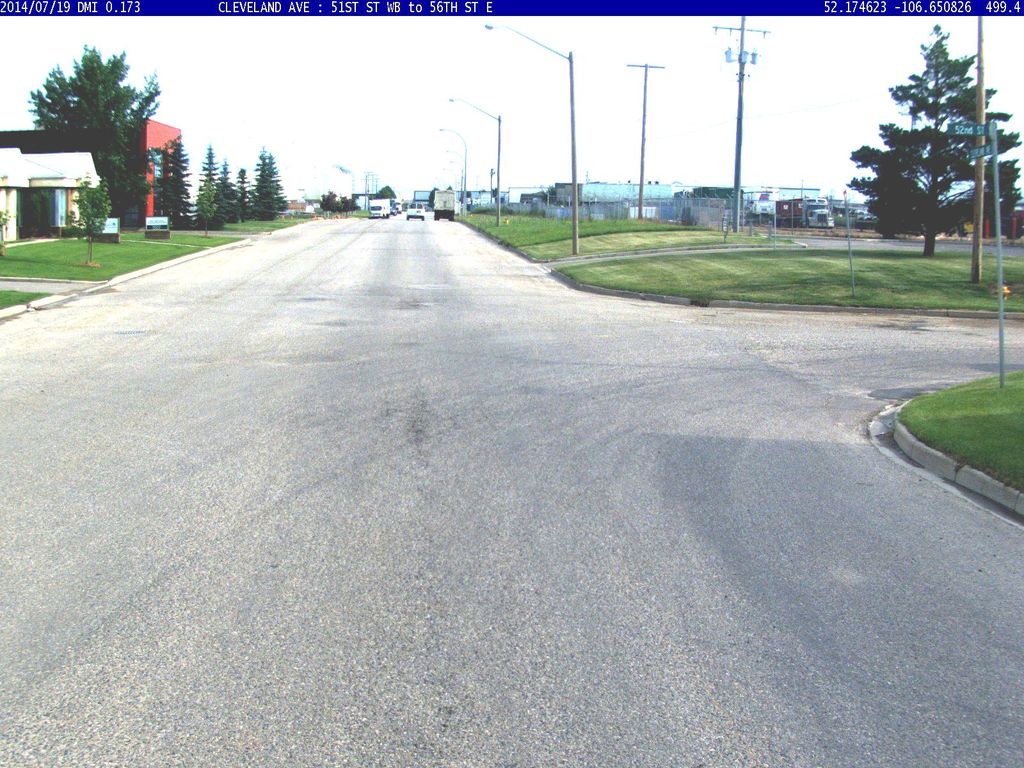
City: saskatoon